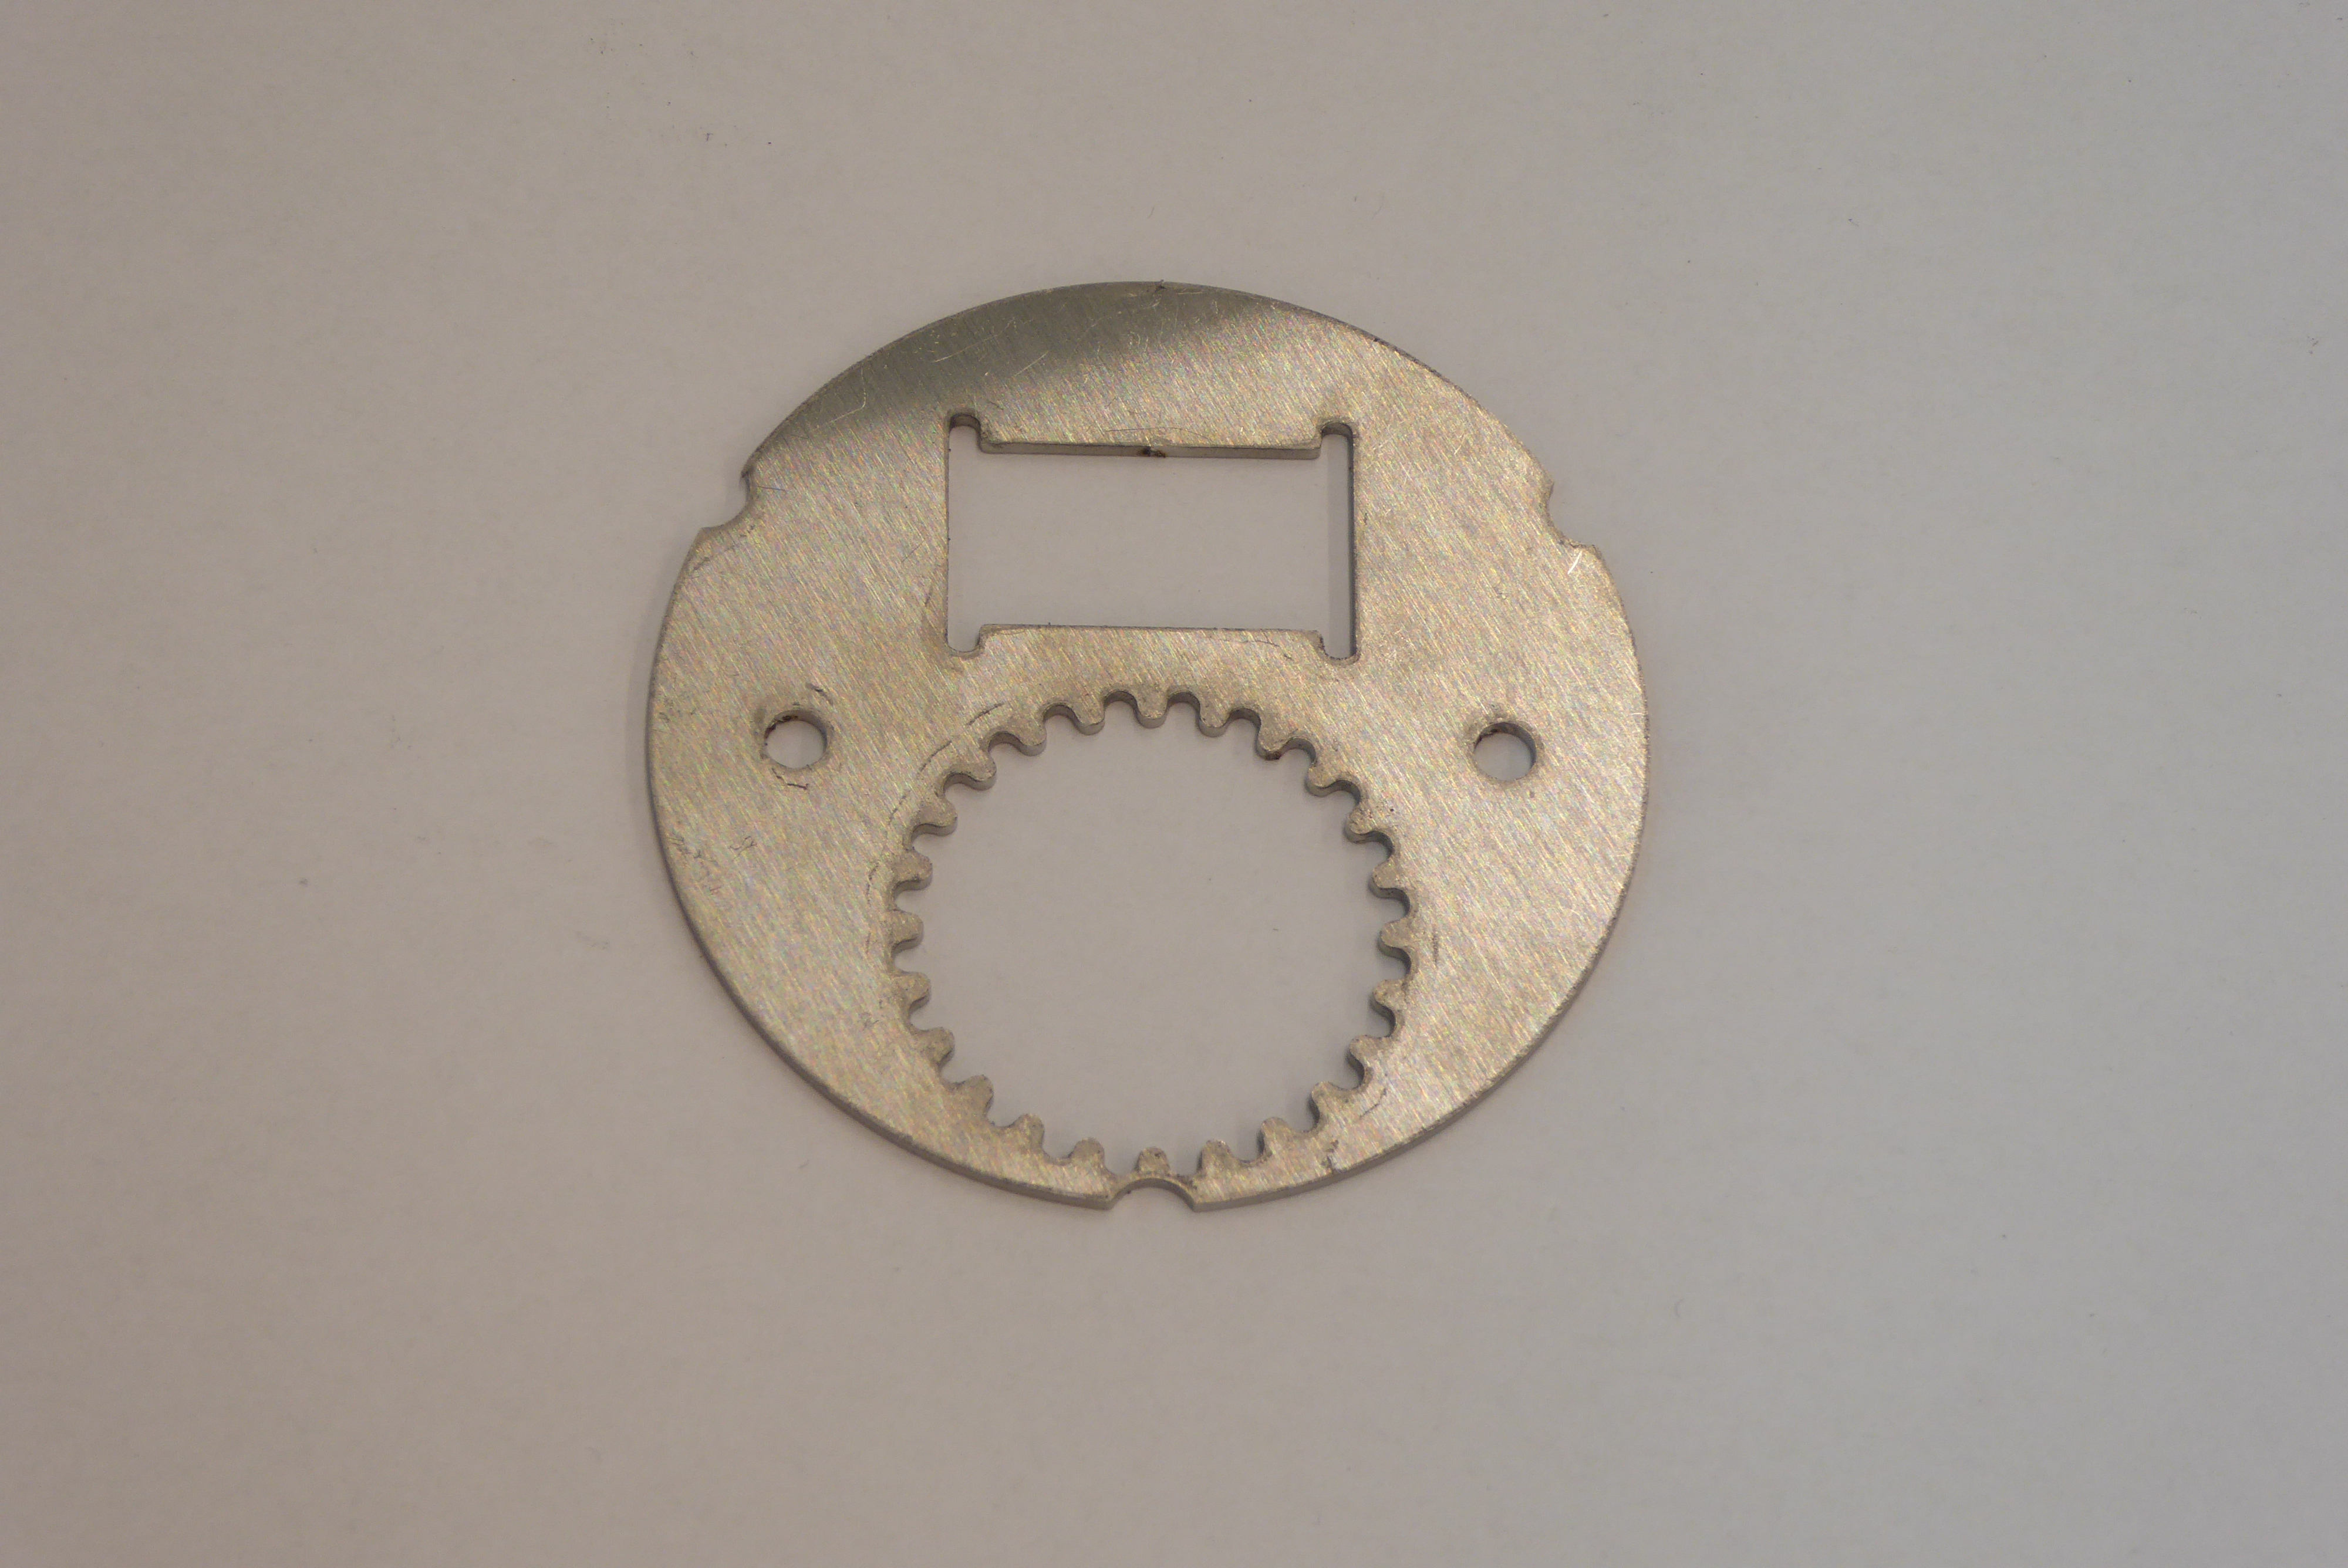
Label: Bottle Opener - Inlay